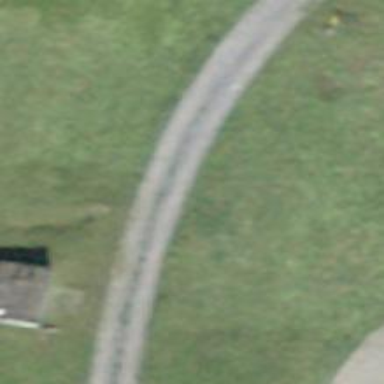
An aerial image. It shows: Residential road.